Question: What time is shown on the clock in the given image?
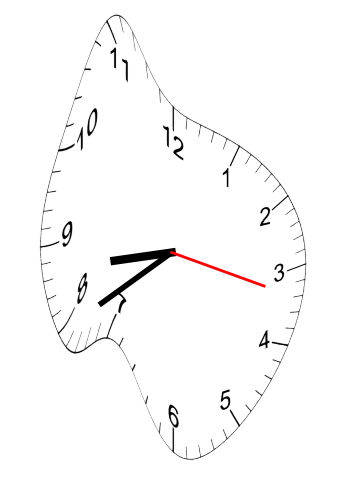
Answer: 08:39:17